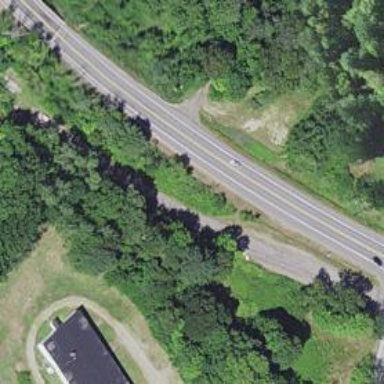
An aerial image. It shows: Asphalt trunk highway.